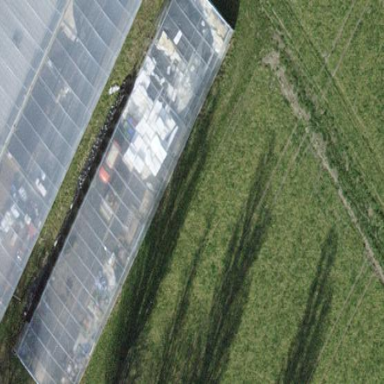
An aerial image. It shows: Greenhouse.